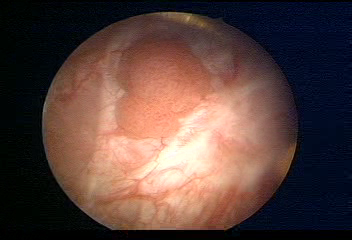
Modality: WLC
Class: Malignant
Subclass: LowGradePapillary
Lesion: L1
Stage: Ta
Morphology: Papillary
Bladder cancer association: Yes
Annotated structures: Tumor